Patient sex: M
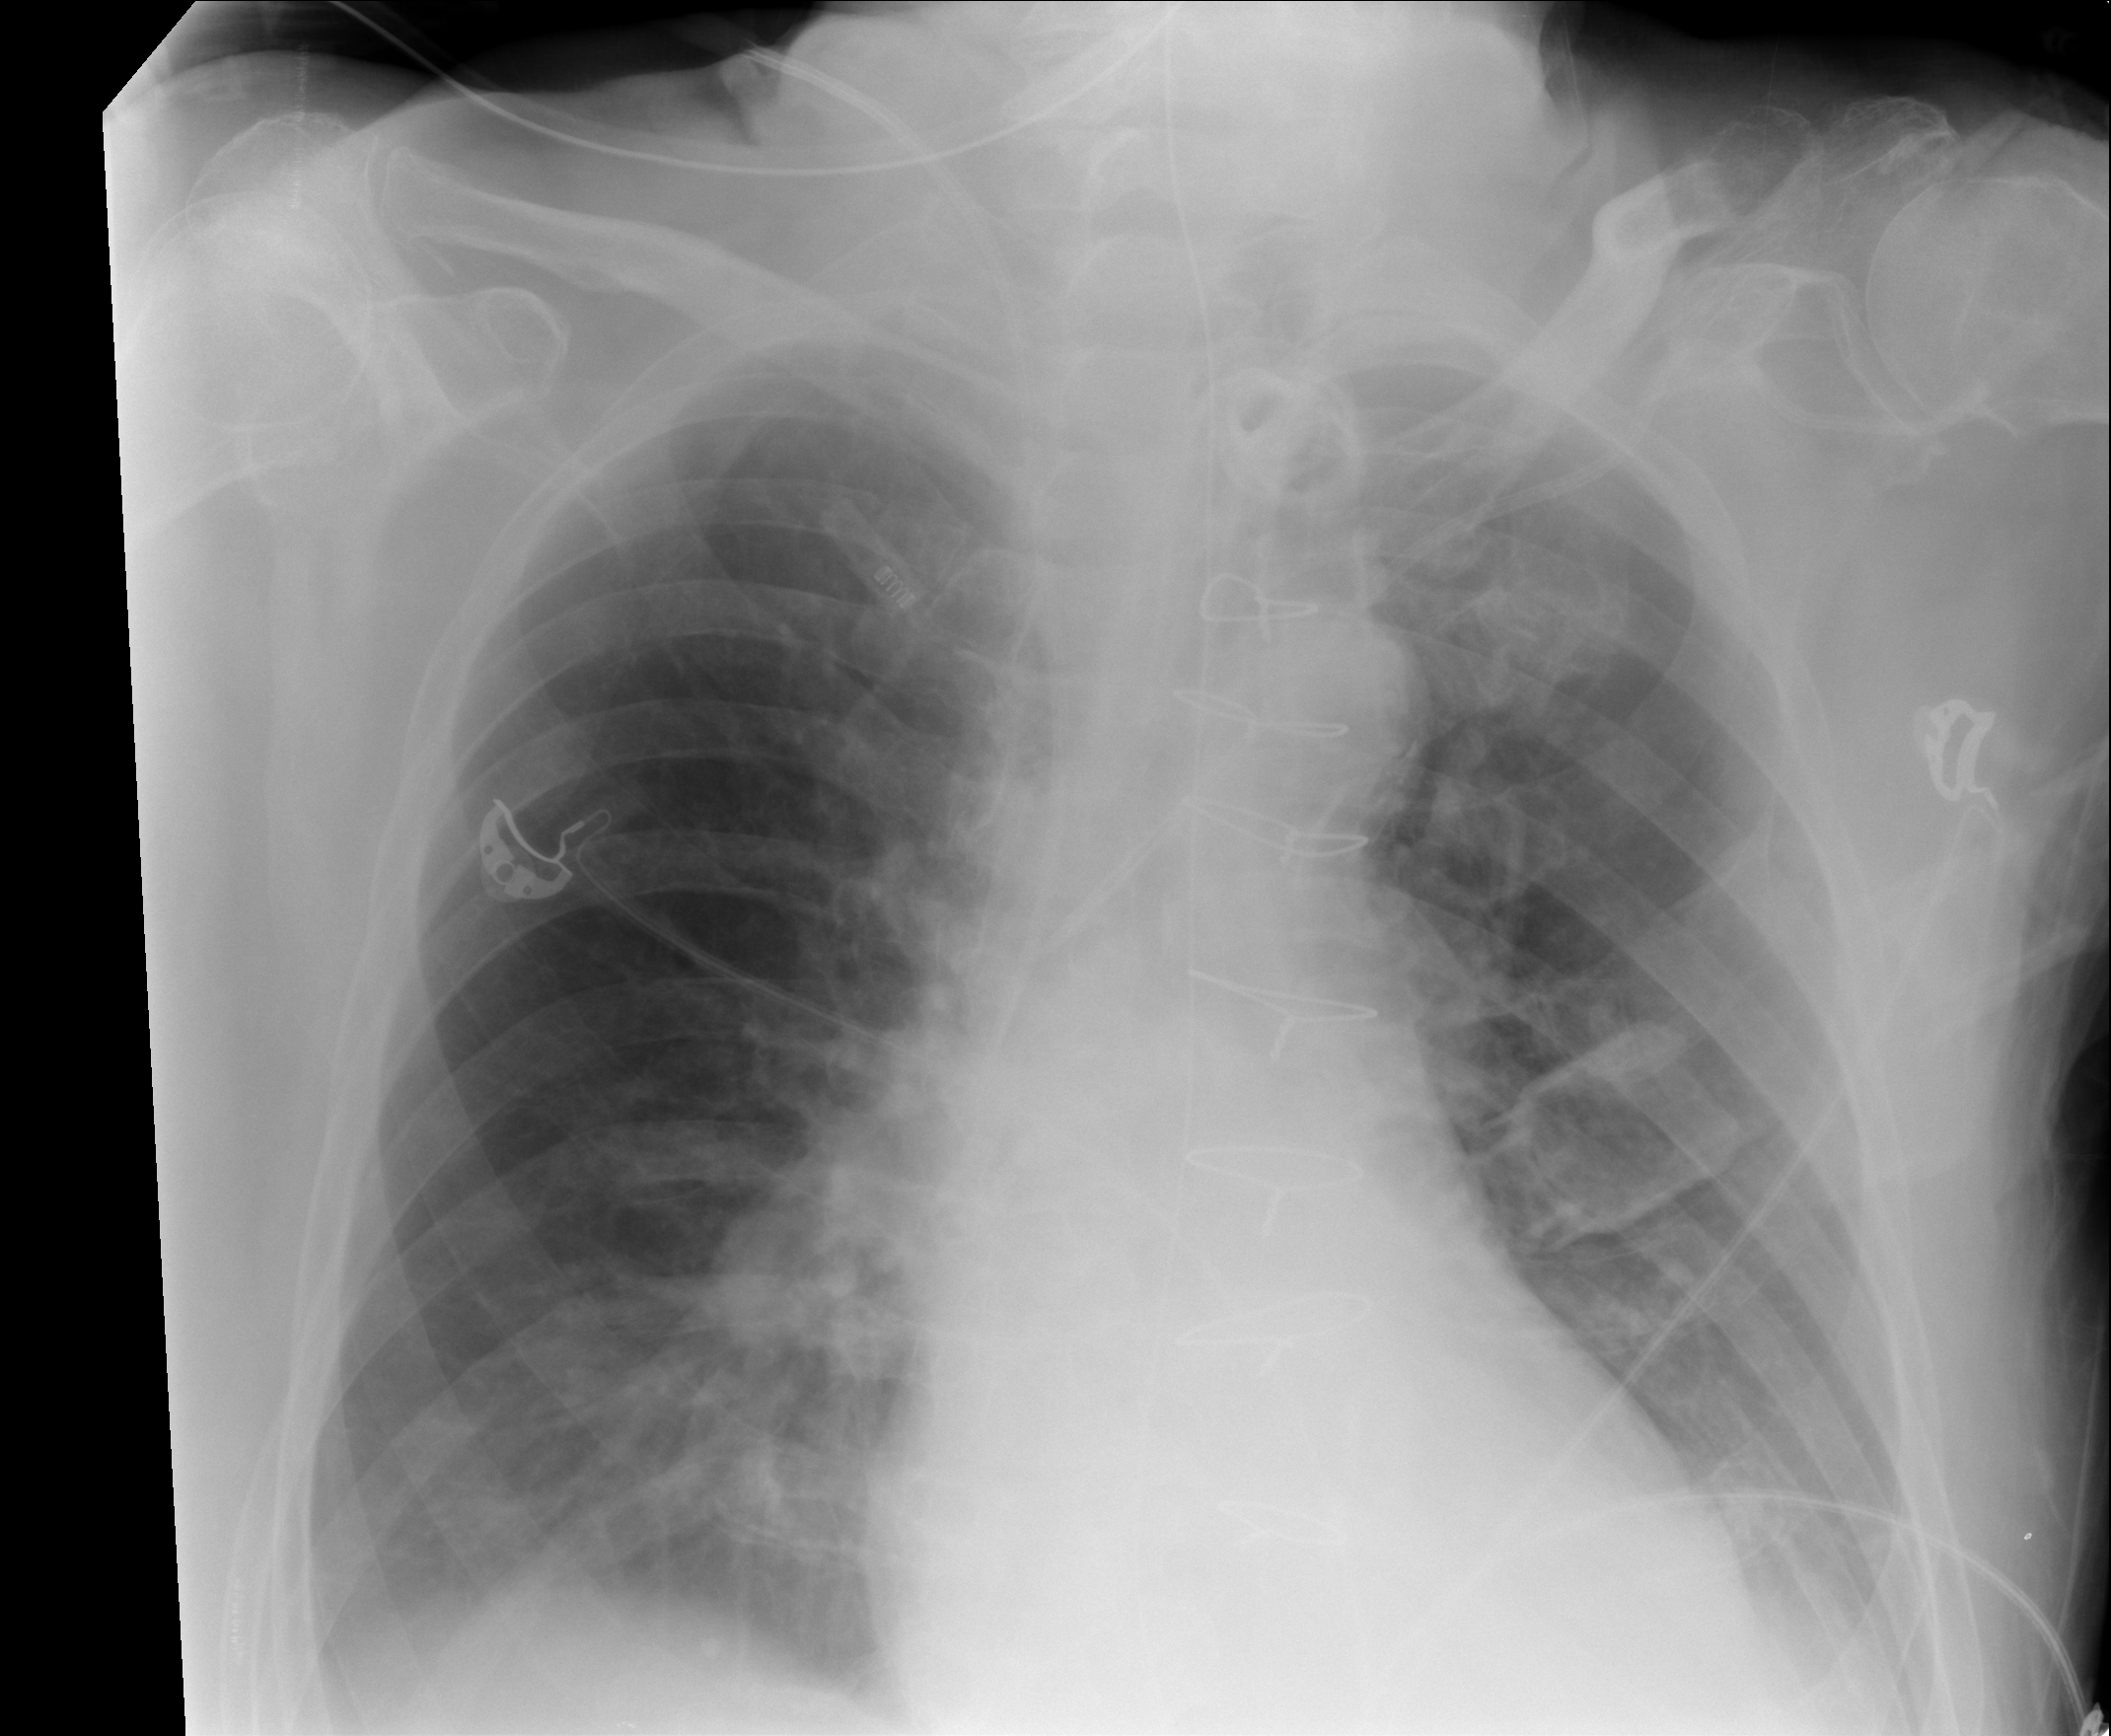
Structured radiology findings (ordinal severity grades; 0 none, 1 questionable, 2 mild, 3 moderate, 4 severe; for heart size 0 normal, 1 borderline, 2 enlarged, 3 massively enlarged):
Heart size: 0
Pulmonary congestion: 0
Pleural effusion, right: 1
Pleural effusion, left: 2
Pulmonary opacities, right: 0
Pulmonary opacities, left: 0
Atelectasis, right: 2
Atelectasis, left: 2